Interaction volume radius: 10 \u00c5
Interaction volume height: 15 \u00c5
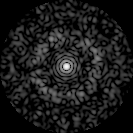
Disorder parameter: 0.8539